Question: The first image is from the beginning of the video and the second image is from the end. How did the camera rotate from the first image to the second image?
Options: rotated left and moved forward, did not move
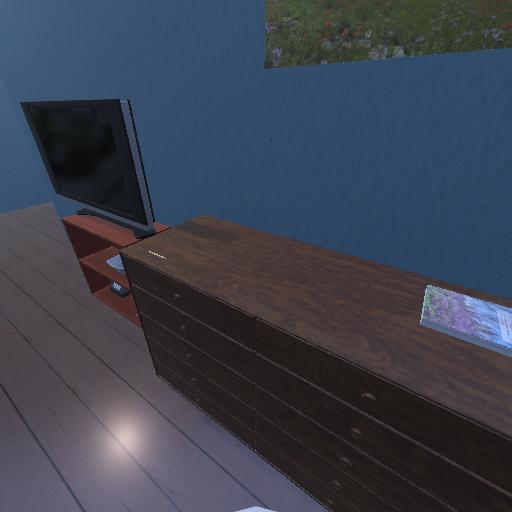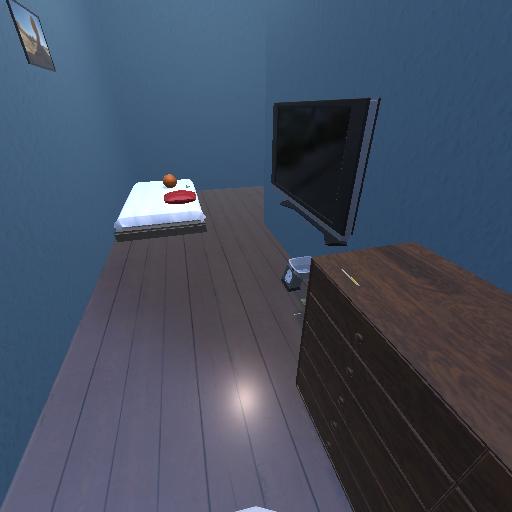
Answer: rotated left and moved forward